Interaction volume radius: 10 \u00c5
Interaction volume height: 15 \u00c5
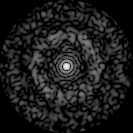
Disorder parameter: 0.8149